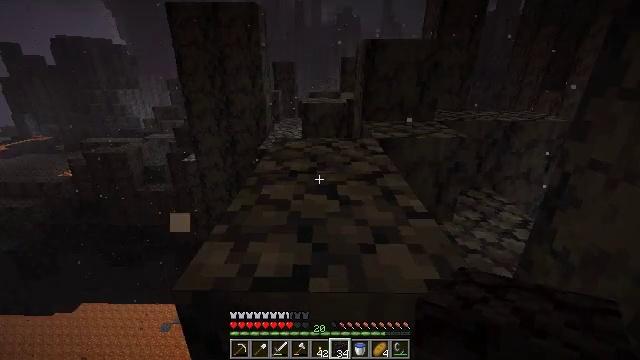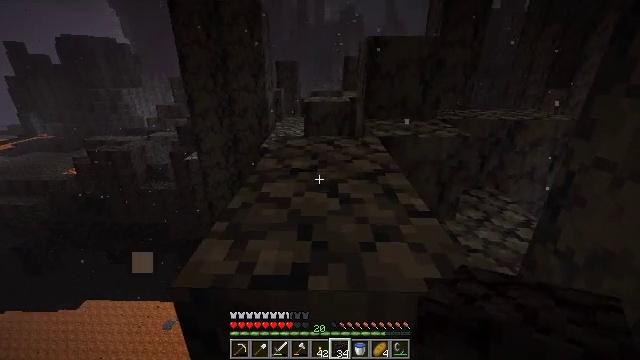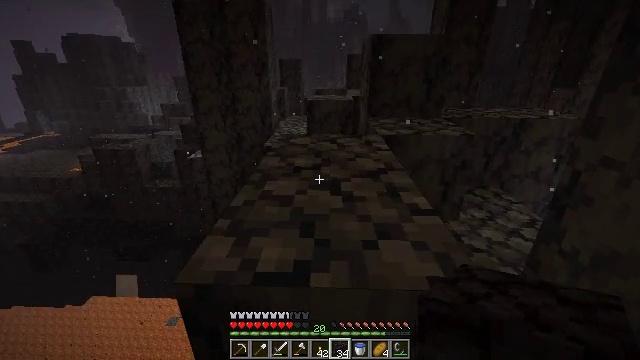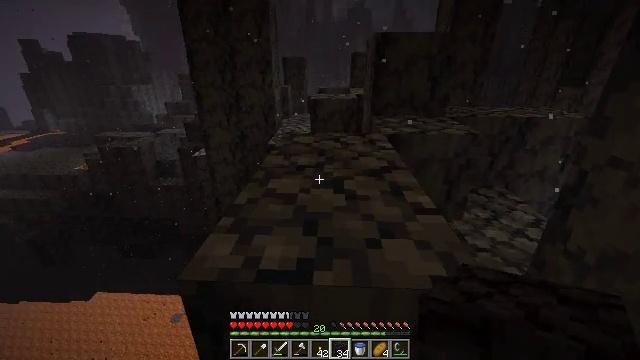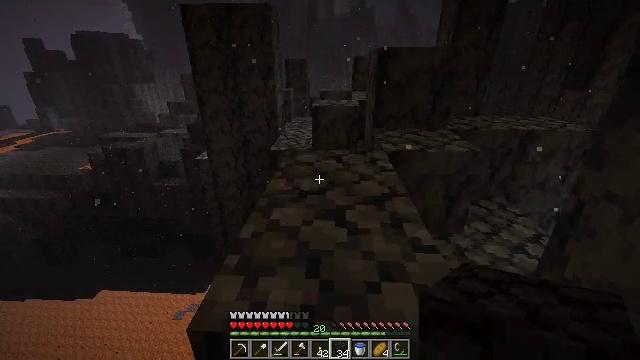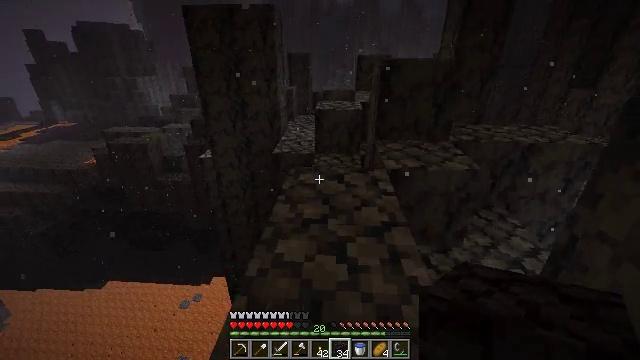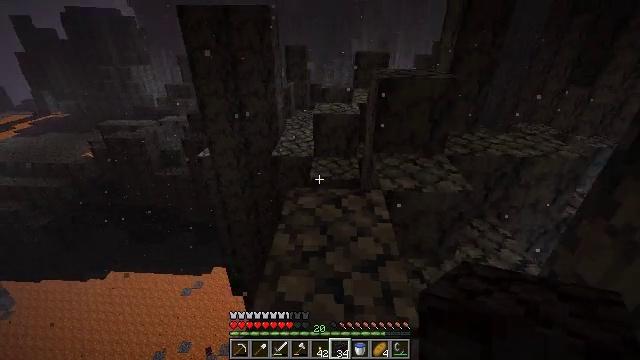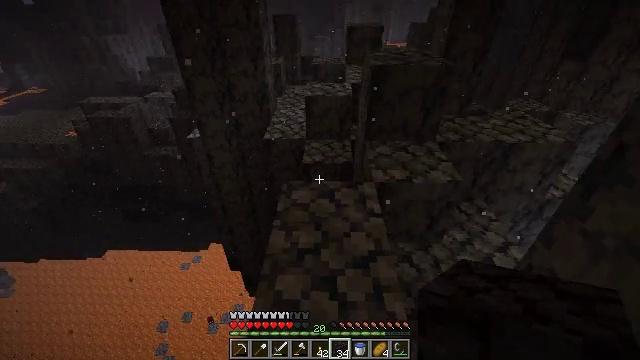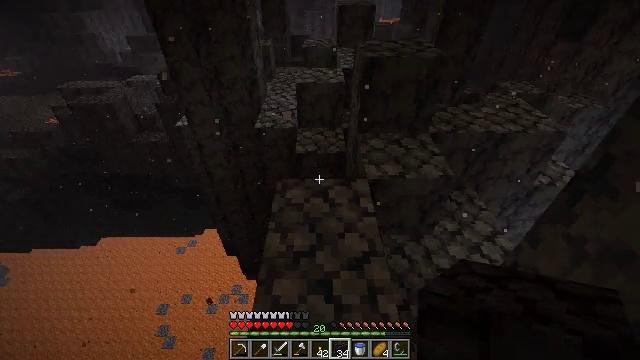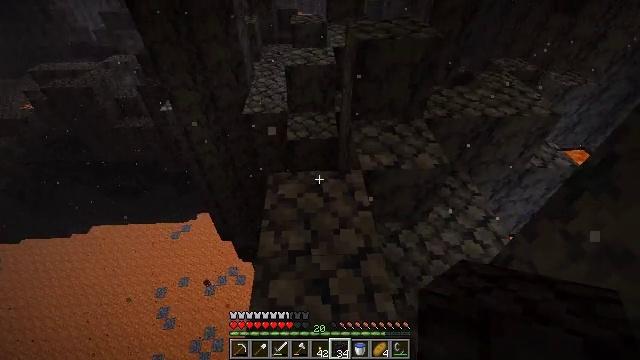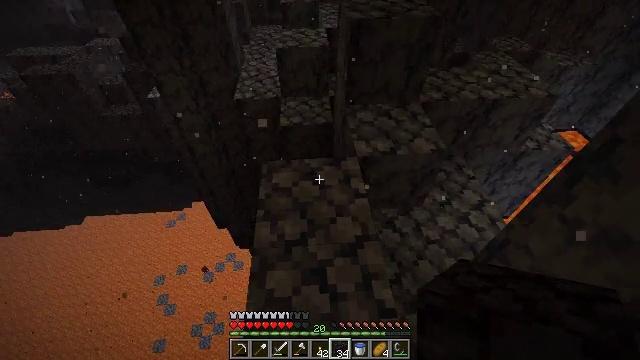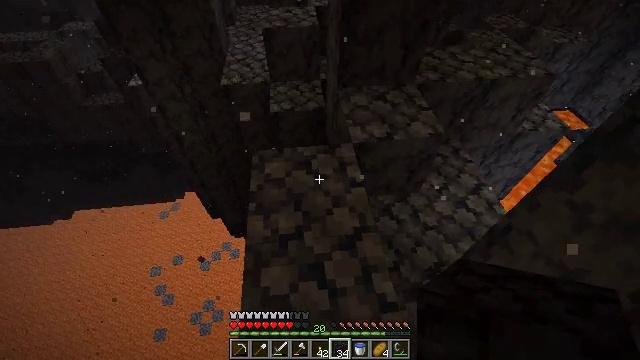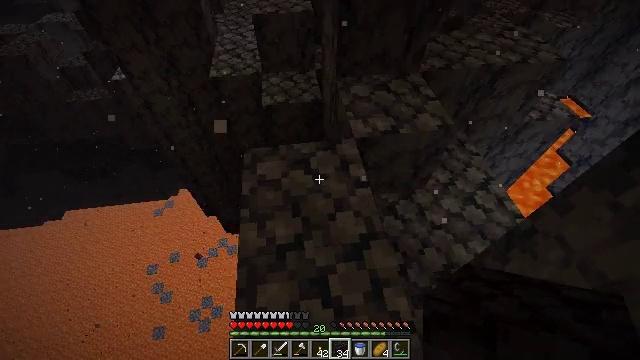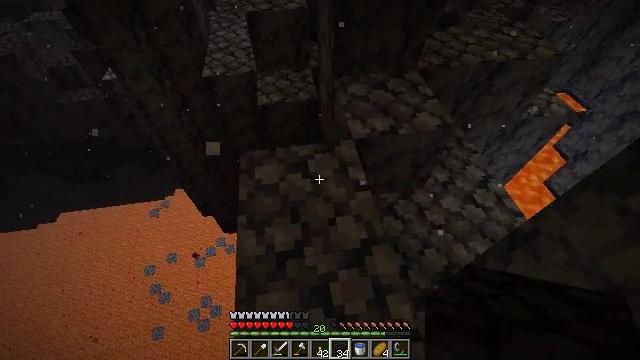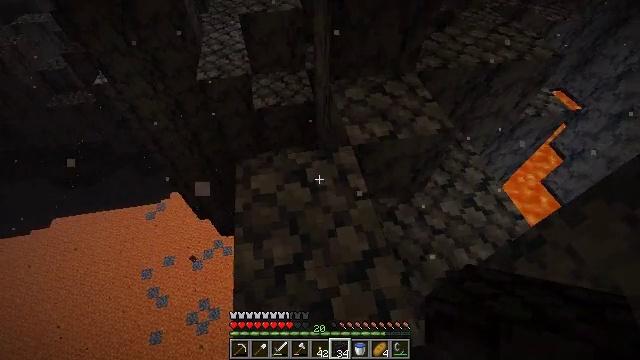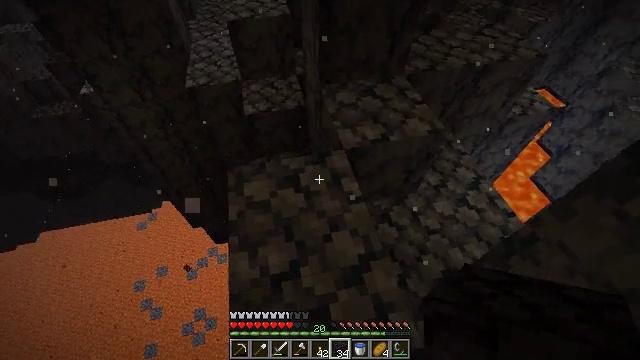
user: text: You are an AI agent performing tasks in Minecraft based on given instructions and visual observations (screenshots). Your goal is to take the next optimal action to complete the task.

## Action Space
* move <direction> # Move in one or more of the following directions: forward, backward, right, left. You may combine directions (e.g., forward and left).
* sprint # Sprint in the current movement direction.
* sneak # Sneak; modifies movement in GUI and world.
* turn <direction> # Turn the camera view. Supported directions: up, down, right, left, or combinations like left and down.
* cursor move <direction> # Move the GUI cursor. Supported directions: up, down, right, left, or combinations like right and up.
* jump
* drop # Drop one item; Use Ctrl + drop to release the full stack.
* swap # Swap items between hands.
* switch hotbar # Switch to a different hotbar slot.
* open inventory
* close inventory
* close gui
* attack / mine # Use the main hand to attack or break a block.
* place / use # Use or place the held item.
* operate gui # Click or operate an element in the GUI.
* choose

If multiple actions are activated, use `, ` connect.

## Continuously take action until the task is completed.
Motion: motion action
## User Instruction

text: Defeat a magma cube.
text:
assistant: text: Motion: no_op
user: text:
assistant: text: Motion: no_op
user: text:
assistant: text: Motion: no_op
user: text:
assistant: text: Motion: move forward, jump
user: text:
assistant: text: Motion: move forward, turn down, jump
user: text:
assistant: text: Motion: move forward, turn down, jump
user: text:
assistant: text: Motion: move forward, turn right and down, jump
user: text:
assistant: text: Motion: move forward, turn right and down, jump
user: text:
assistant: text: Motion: move forward, turn right and down
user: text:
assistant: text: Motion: move forward, turn right and down
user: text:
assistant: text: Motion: turn right and down
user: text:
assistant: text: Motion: turn right and down
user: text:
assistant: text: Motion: turn right
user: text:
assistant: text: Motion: turn right
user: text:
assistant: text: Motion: turn right
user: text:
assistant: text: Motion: move forward, turn right and up
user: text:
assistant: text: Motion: move forward, turn right and up
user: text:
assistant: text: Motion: move forward, turn right
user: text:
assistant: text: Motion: turn right
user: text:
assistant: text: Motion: turn right
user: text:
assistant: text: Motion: no_op
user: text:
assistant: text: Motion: turn right
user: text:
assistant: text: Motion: move forward, turn right and up
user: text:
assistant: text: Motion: move forward, turn up
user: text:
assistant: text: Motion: move forward, turn up
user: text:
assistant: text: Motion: move forward, turn up
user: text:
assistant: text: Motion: move forward, turn up
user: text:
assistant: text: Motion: move forward, turn up
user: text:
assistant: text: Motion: move forward
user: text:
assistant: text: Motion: move forward